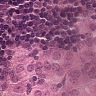
Metastatic tissue present: yes